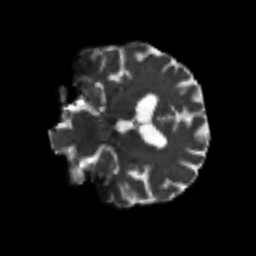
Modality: T2w
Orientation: coronal
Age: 74
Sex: female
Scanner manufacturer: siemens
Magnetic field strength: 3 T
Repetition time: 7.3 s
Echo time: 0.087 s